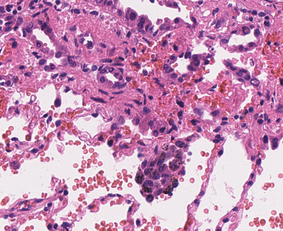
Tumor epithelial tissue: yes
Tumor-associated stroma tissue: yes
Normal tissue: no